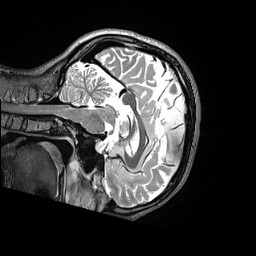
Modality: T2w
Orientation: sagittal
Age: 44
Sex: female
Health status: healthy
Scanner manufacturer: siemens
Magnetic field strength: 3 T
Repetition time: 3.2 s
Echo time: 0.563 s